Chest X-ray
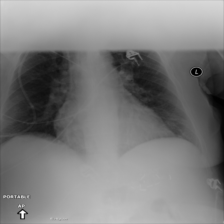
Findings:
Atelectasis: negative
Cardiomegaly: negative
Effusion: negative
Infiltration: negative
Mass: negative
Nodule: negative
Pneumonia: negative
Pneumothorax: negative
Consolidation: negative
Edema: negative
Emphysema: negative
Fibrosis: negative
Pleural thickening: negative
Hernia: negative